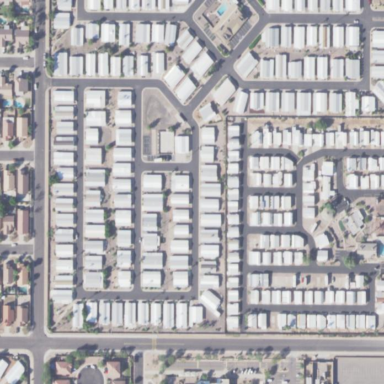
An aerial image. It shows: Mobile residential area.